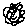
Label: triangle